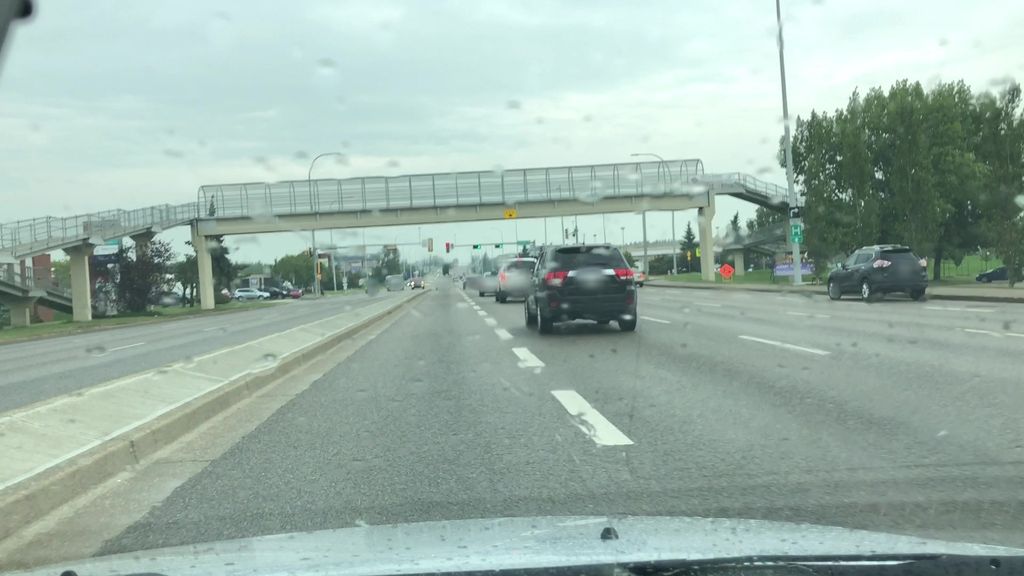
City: edmonton